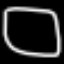
Label: square